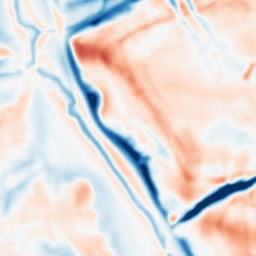
Category: multiscale
Decomposition family: dog
Decomposition parameters: sigma_low: 2
sigma_high: 10
Upsampling method: cubic_catmull_rom
Upsampling parameters: scale: 2
Upsampling scale: 2